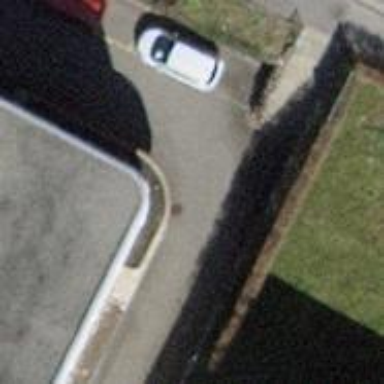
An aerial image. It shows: Set of steps on the road.